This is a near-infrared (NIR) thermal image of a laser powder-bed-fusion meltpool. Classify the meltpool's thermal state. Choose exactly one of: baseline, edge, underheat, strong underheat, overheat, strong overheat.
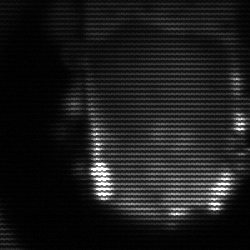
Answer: baseline